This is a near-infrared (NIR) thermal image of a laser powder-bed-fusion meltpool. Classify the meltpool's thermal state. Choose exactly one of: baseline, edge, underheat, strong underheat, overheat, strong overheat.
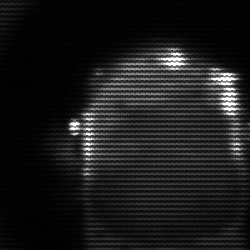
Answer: baseline